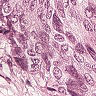
Metastatic tissue present: yes